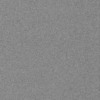
Label: dusty